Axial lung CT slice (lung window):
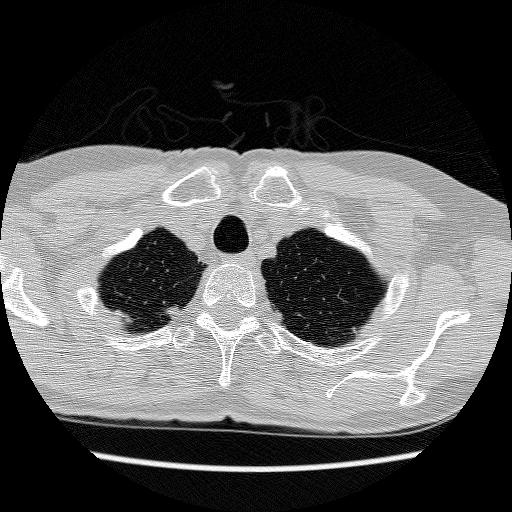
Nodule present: no